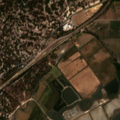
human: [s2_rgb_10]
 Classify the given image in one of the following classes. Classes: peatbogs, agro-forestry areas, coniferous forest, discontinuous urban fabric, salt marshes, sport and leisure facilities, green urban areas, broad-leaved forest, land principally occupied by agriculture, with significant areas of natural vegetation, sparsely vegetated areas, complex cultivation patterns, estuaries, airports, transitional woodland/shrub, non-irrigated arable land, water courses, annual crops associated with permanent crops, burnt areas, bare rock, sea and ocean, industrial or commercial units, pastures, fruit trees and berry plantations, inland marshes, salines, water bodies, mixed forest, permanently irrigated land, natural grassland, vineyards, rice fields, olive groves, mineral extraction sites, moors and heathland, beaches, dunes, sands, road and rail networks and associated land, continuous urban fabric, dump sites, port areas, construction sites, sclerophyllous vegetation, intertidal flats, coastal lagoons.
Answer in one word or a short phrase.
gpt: rice fields, agro-forestry areas, mixed forest, salines, intertidal flats